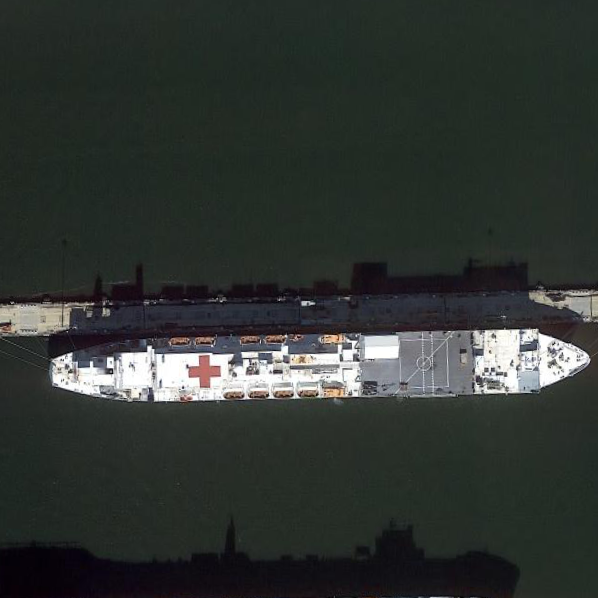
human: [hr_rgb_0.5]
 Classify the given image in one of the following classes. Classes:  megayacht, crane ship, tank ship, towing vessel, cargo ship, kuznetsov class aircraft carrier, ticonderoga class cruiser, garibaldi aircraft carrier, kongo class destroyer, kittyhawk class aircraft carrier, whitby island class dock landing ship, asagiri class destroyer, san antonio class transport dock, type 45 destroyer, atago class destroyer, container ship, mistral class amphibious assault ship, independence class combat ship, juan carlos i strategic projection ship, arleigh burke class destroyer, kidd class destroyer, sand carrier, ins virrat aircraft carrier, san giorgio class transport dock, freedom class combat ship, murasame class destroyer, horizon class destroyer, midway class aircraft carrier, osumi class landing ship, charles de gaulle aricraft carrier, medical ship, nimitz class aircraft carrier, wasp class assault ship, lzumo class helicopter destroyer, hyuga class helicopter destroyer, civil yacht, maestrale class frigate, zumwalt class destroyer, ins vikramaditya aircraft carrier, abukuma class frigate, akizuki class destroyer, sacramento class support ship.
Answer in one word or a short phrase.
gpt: Medical ship